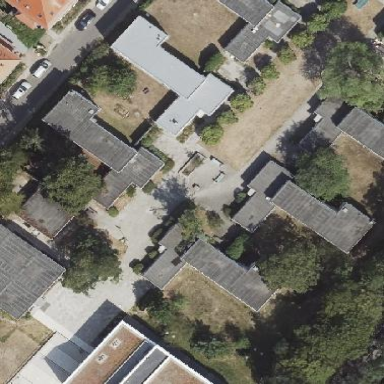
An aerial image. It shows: Student accommodation.